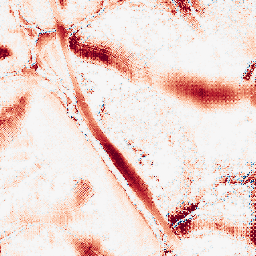
Category: morphological
Decomposition family: morphological_ellipse
Decomposition parameters: operation: opening
width: 50
height: 50
Upsampling method: regularized
Upsampling parameters: scale: 2
lambda_reg: 0.1
Upsampling scale: 2